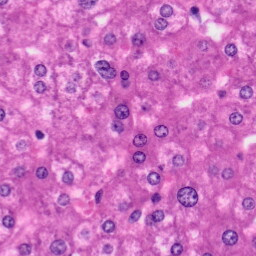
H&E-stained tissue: Liver